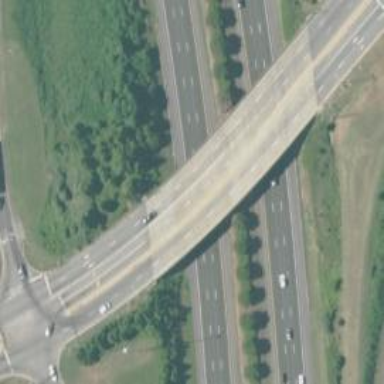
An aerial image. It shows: Bridge over trunk highway with expressway.